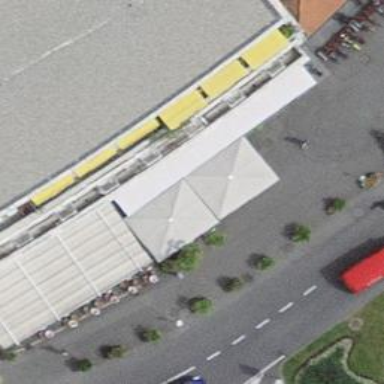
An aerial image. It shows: Bakery.